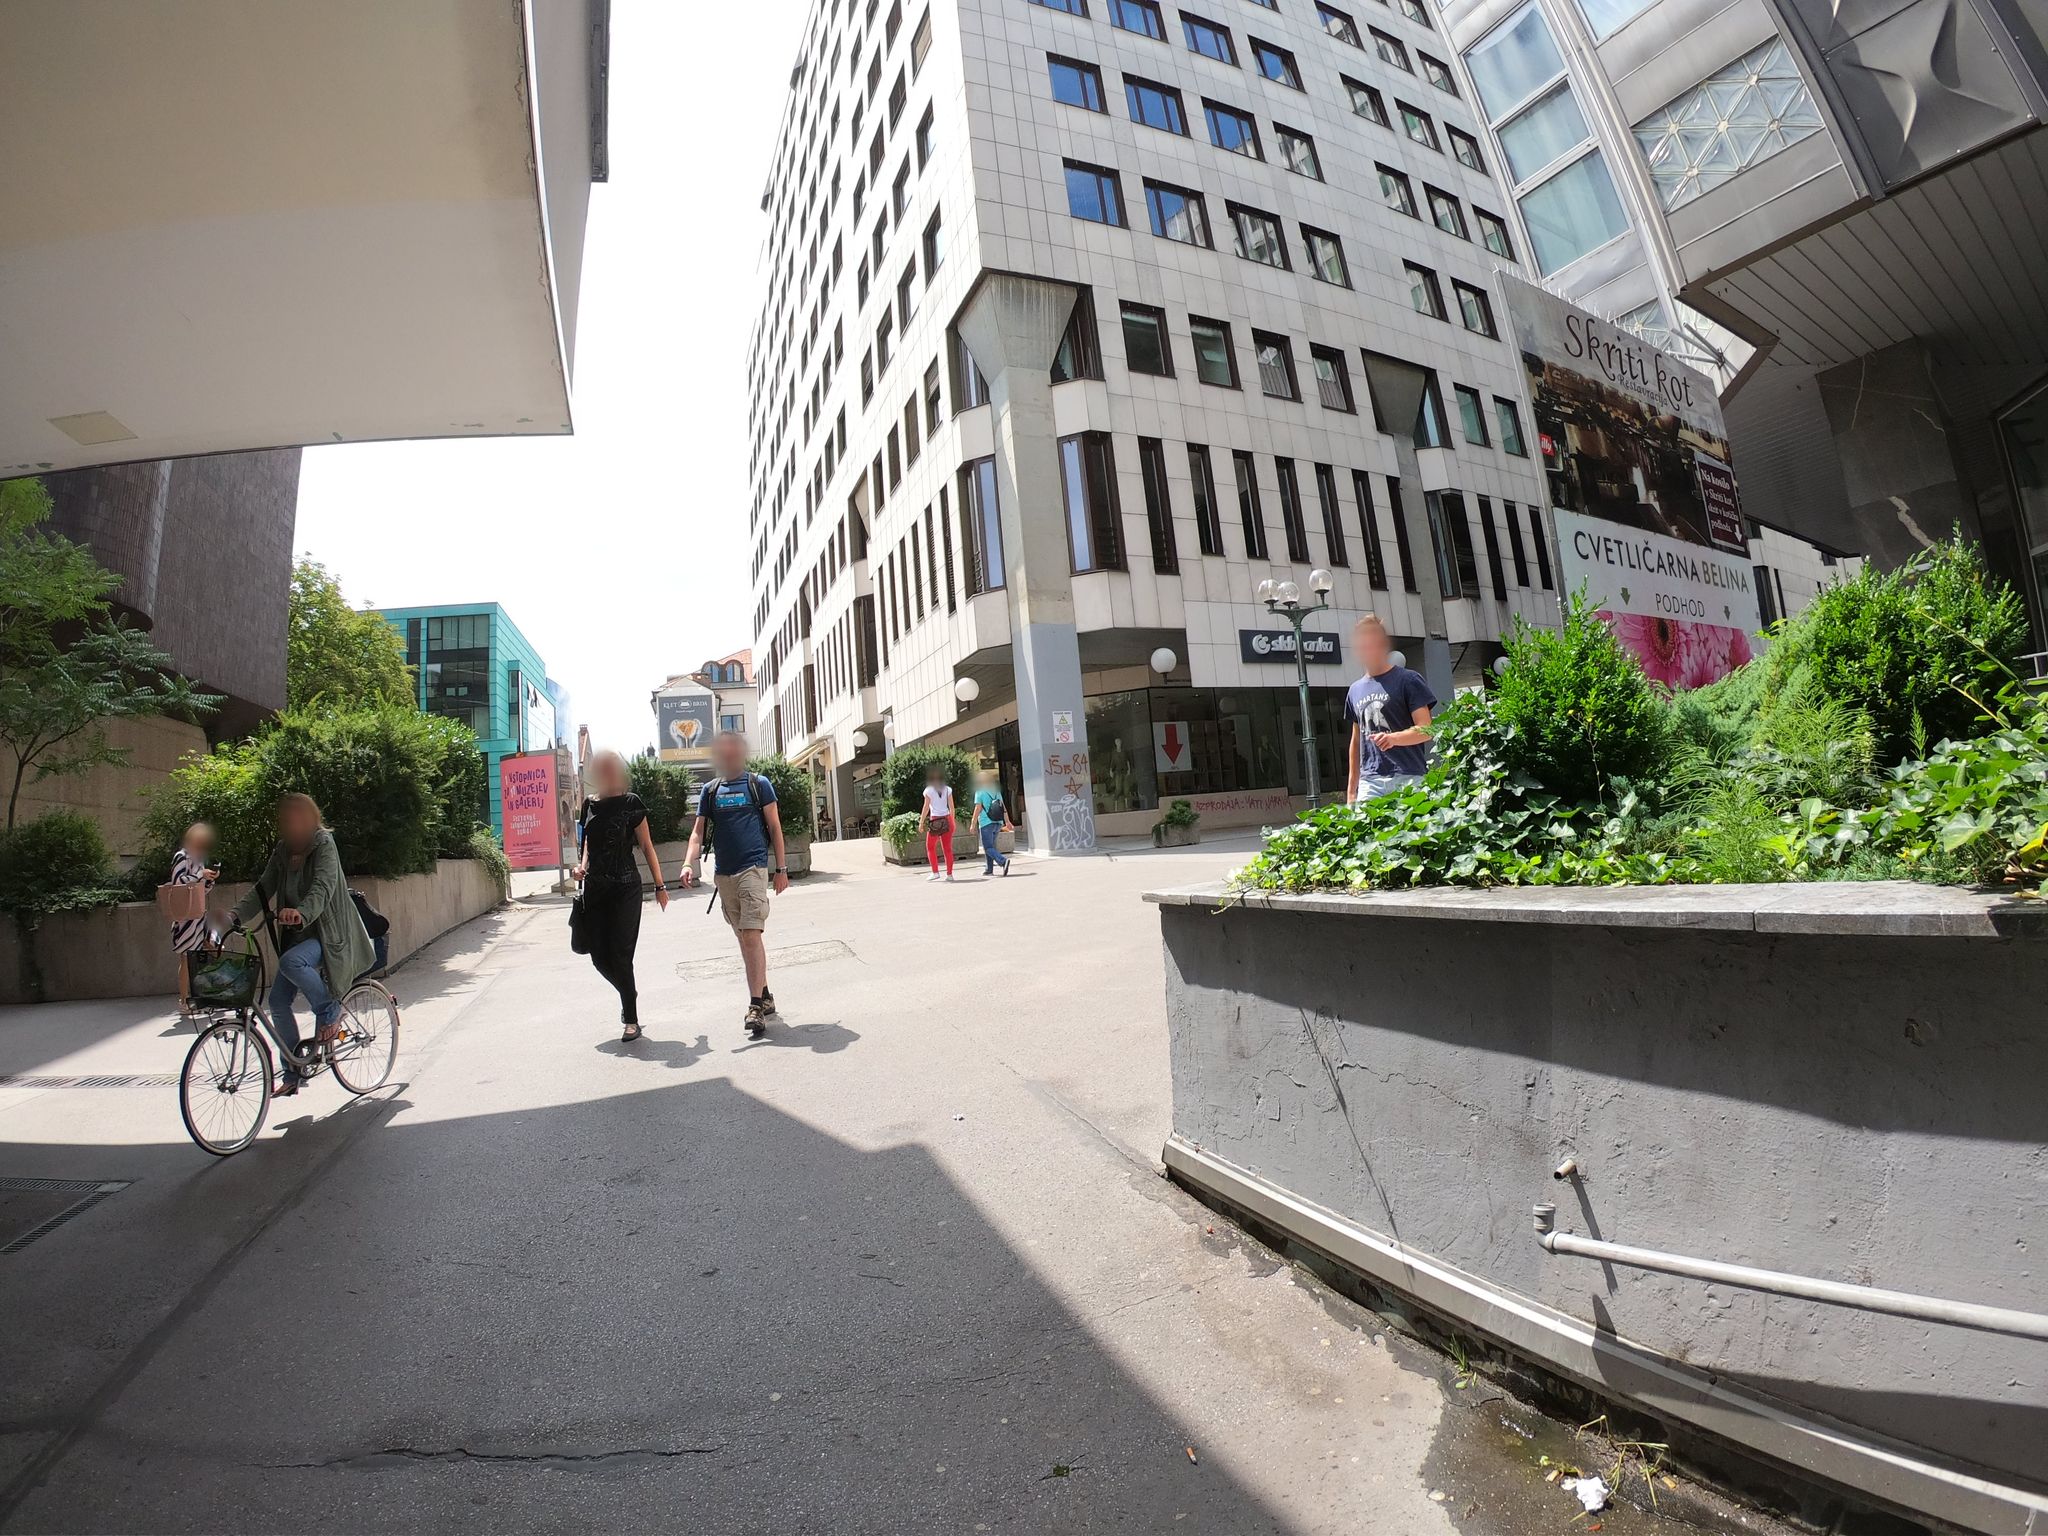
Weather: clear
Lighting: day
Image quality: good
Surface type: walking surface
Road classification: pedestrian, steps, path
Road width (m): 3.5
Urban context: urban centre
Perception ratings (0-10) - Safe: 7.93, Lively: 9.01, Beautiful: 1.98, Boring: 2.89, Depressing: 5.34, Wealthy: 8.29